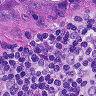
Metastatic tissue present: yes